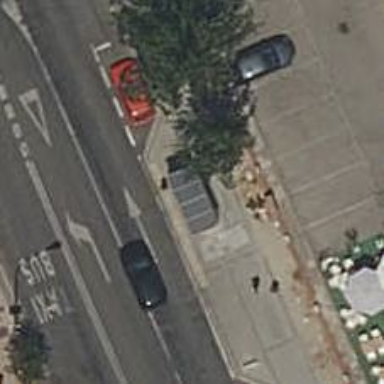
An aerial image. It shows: Bus stop with platform for public transport.